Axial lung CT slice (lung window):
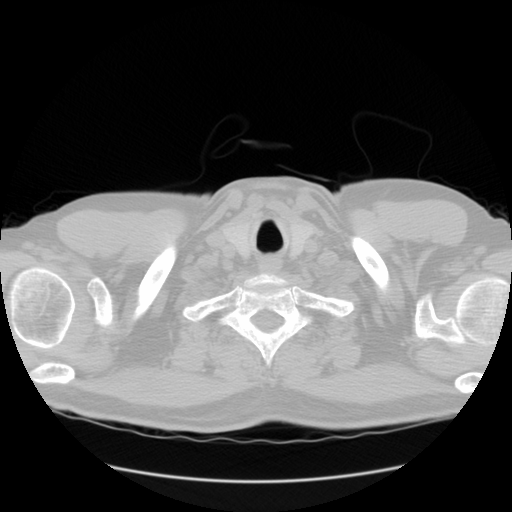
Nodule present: no